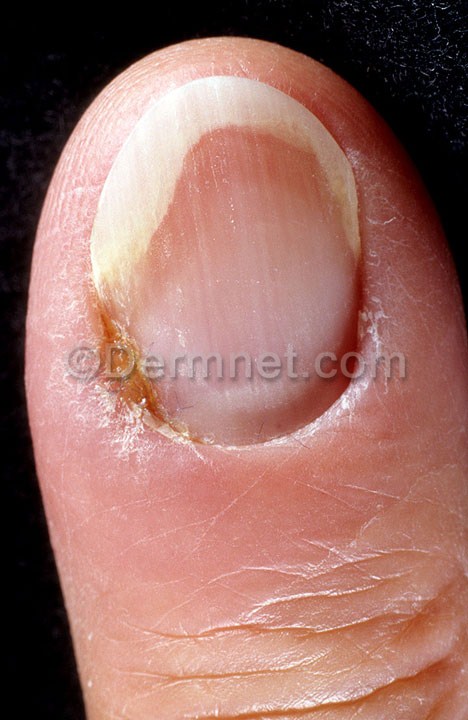
Disease: Nail Fungus and other Nail Disease